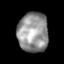
Tissue: skin
Cell type: Epithelial cells
Senescence score: 0.2063
Nuclear area (px): 1186
Mean DAPI intensity: 148.481